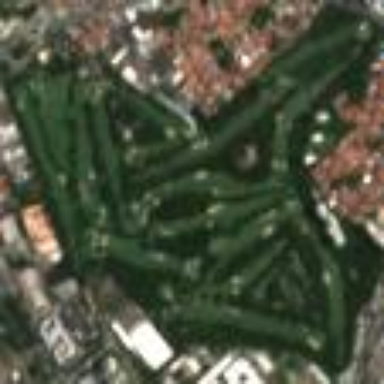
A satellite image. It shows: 18-hole golf course classified as leisure land.